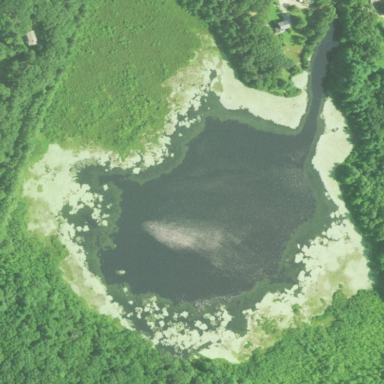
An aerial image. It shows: Serene pond surrounded by nature.